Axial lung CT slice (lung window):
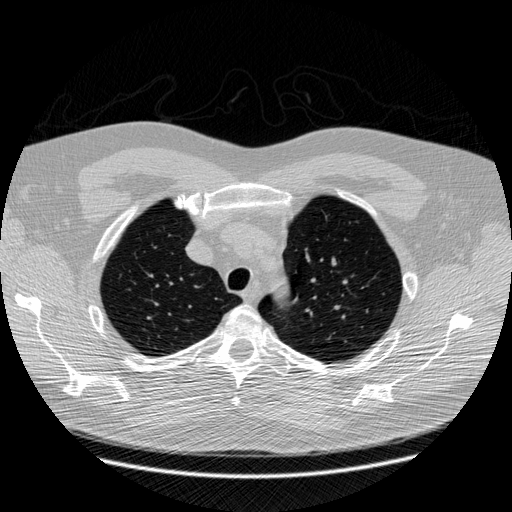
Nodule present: no